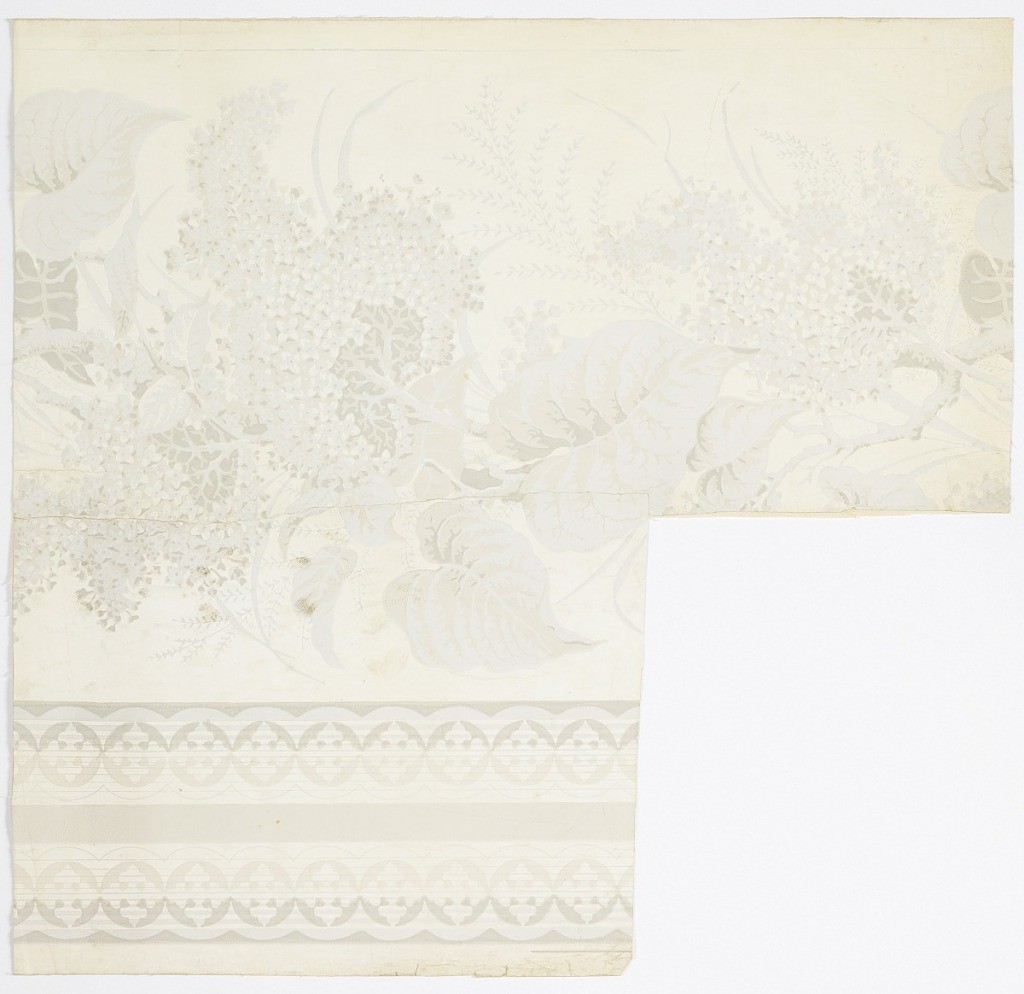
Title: Sidewall
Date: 1890–1900
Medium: Machine-printed
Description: A continuous flowering vine of lilacs and sprays of grain.  To the left is a vertical band with disks containing a quatrefoil motif and fine parallel vertical lines running over surface of band.